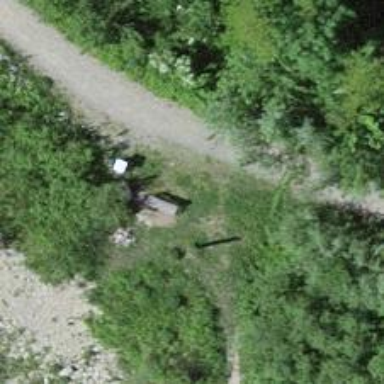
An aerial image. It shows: Bench for seating.